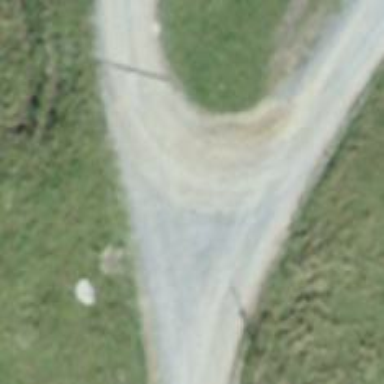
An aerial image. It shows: Downhill unpaved track with grade2 surface.